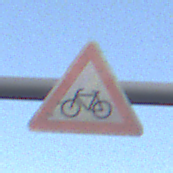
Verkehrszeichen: RadverkehrRechts
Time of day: MorningAfternoon
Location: Outdoor (RoadRail)
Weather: PartlyCloudy
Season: NotSpecified
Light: Natural